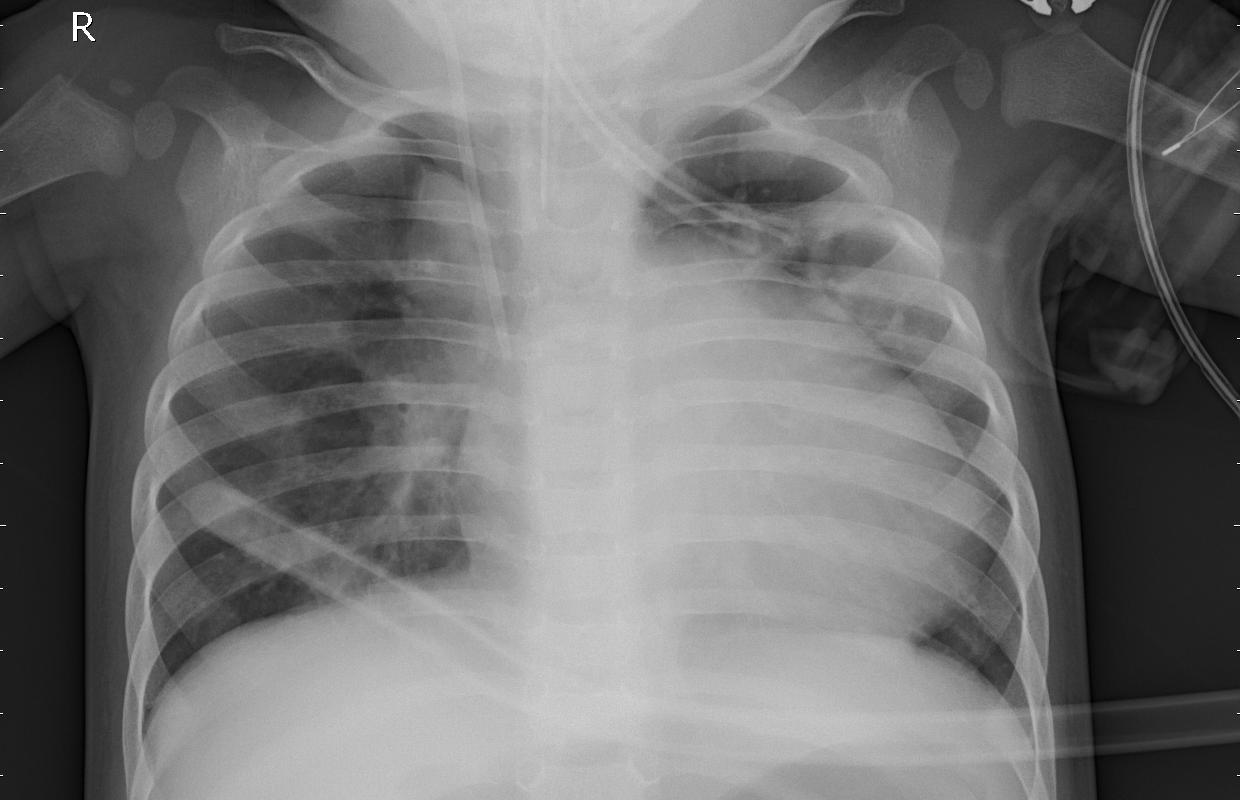
Diagnosis: PNEUMONIA